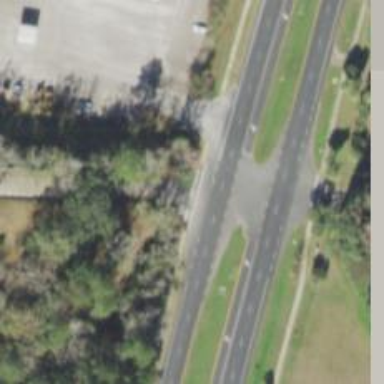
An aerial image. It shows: Uncontrolled road crossing with marked lines.